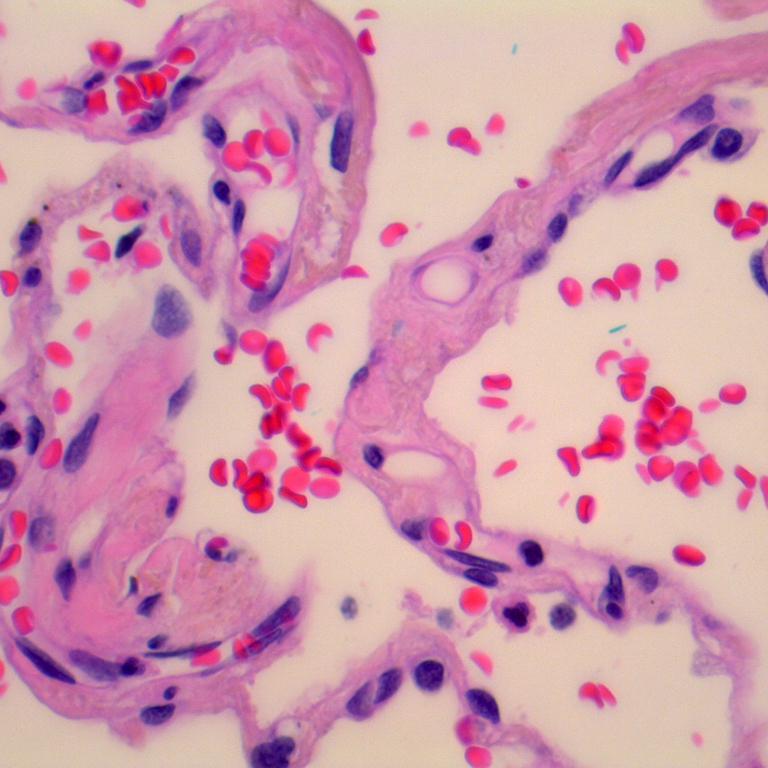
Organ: lung
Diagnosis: benign